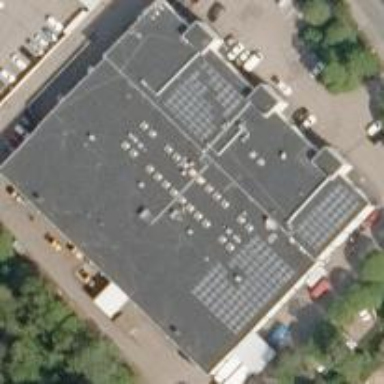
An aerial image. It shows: Retail building that houses car shop.